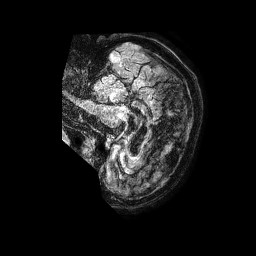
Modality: FLAIR
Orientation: sagittal
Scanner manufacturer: philips
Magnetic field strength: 1.5 T
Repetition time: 4.8 s
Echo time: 0.3 s